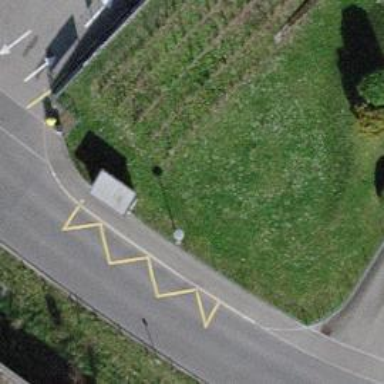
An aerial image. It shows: Bus stop with sheltered platform for public transport.